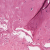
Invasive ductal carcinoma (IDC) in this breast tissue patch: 0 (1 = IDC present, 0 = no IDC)